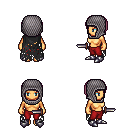
a pixel art fantasy rpg character, female body template, human, tanned skin, black tattered cape, red pants, white blonde pageboy hairstyle, chain hood, metal boots, dagger, four views (front, back, left, right), 2x2 character sprite sheet, small pixel art, hard edges, no anti-aliasing